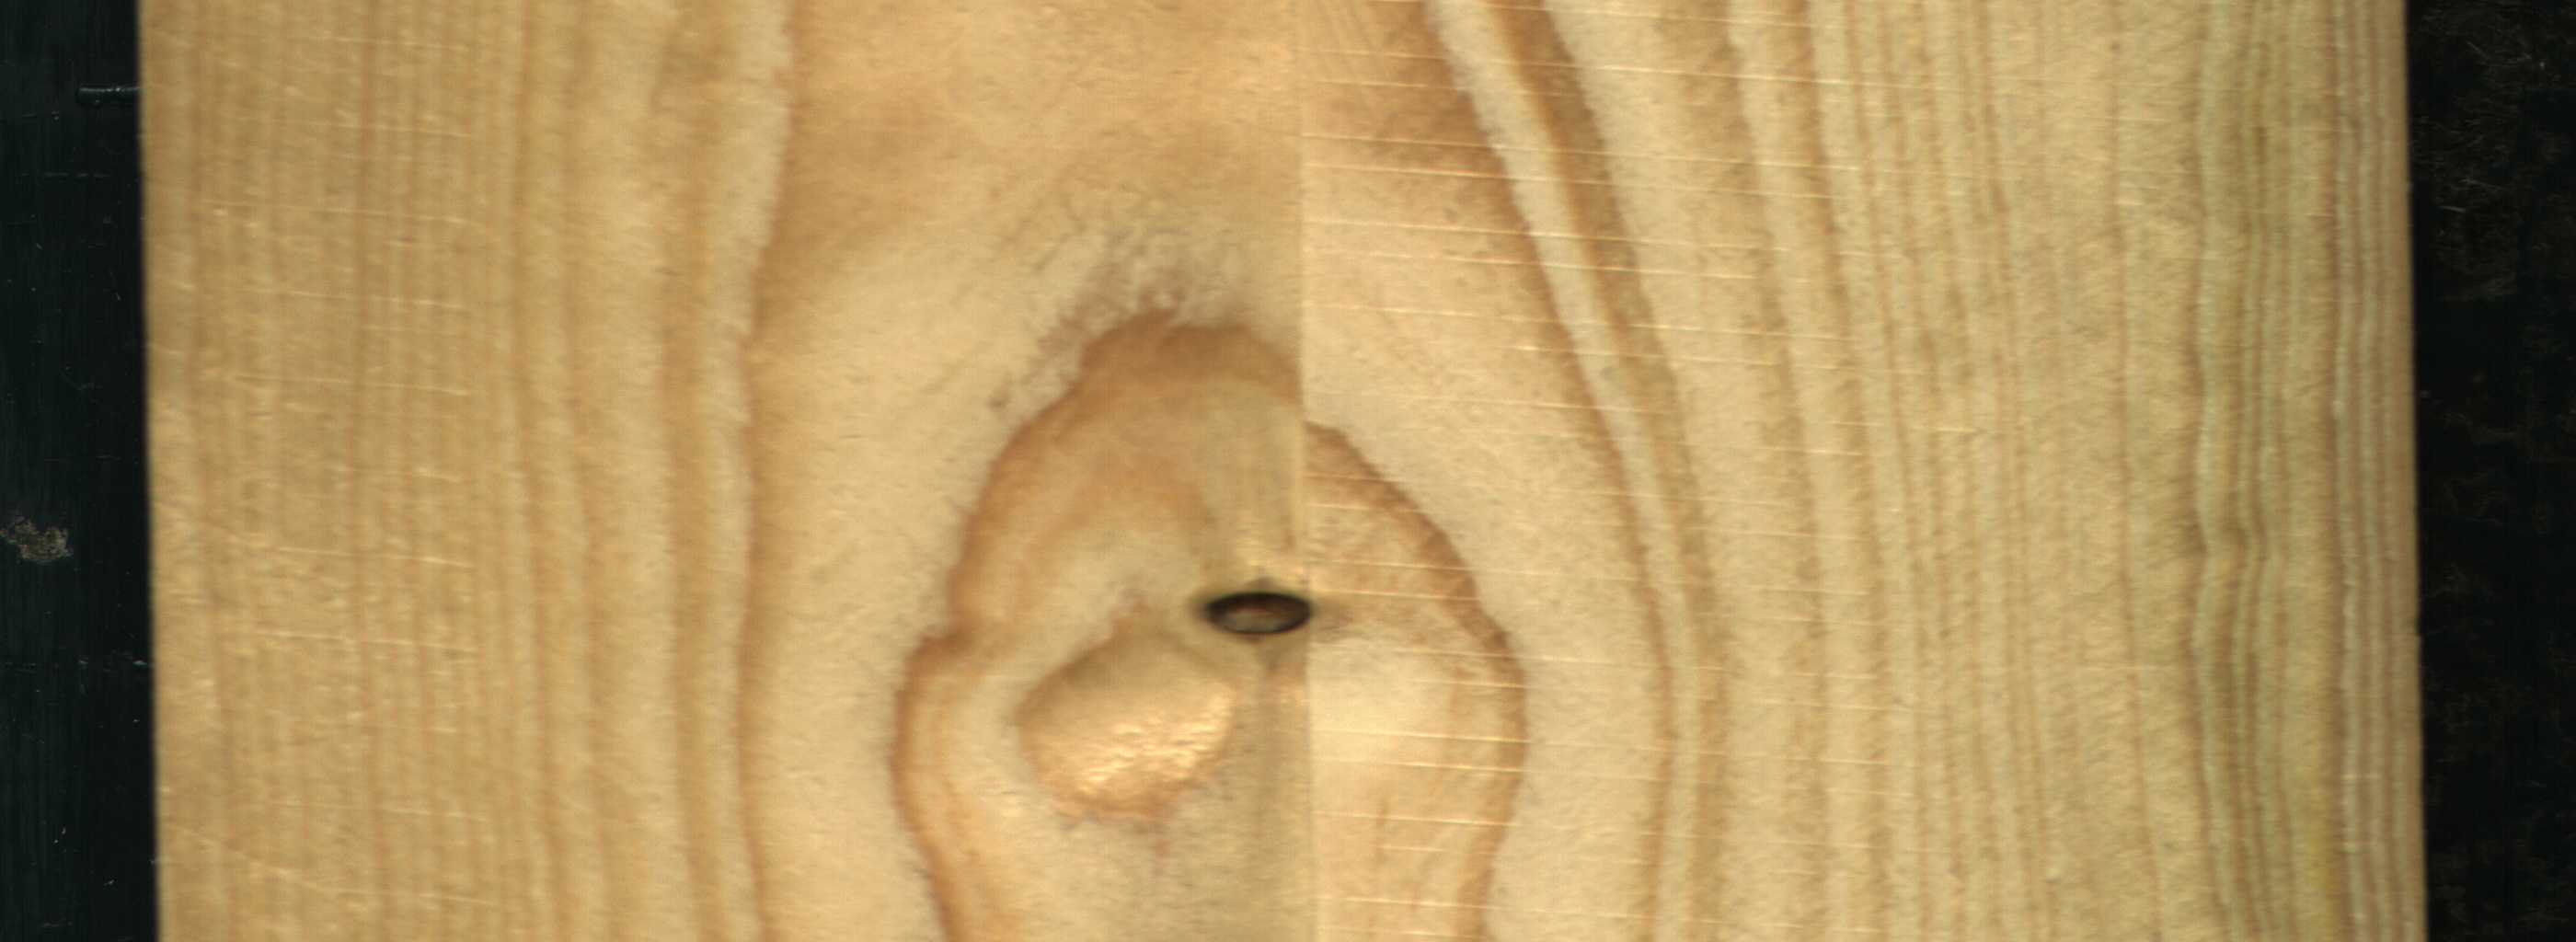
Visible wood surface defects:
Dead_Knot